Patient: sex F, age 65
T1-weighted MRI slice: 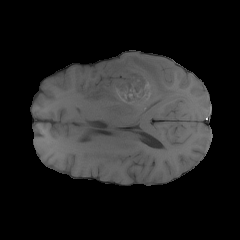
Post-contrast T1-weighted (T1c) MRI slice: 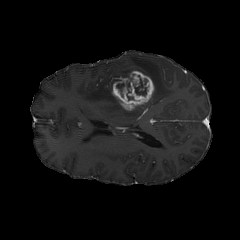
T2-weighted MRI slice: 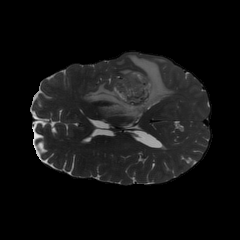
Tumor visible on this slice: yes
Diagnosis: Glioblastoma, IDH-wildtype
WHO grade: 4